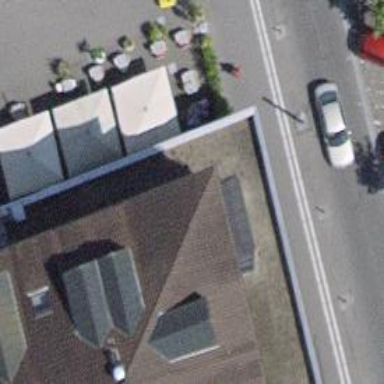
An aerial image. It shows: Cafe.